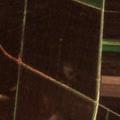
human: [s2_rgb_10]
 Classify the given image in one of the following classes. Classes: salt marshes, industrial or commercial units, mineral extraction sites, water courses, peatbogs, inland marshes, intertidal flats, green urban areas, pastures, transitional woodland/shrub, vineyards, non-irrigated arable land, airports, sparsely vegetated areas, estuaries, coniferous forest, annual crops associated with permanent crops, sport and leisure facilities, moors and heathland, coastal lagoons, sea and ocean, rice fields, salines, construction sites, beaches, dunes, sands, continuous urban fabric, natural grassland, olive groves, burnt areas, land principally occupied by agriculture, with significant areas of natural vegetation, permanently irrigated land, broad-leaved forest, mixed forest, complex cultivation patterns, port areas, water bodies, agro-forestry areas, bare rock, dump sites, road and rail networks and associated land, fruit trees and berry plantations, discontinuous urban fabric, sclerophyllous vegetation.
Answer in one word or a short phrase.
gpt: non-irrigated arable land